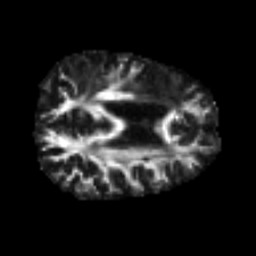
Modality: FA
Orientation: axial
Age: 56
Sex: male
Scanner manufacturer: siemens
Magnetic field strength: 3 T
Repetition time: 4.999 s
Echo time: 0.07946 s